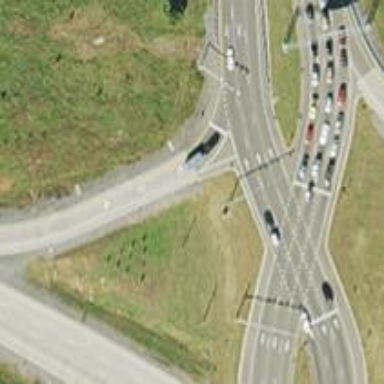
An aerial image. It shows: Motorway link at diverging diamond interchange (DDI) junction.